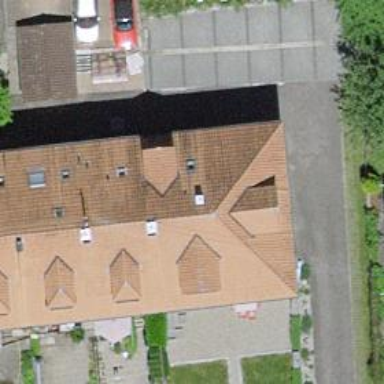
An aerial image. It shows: Residential building.